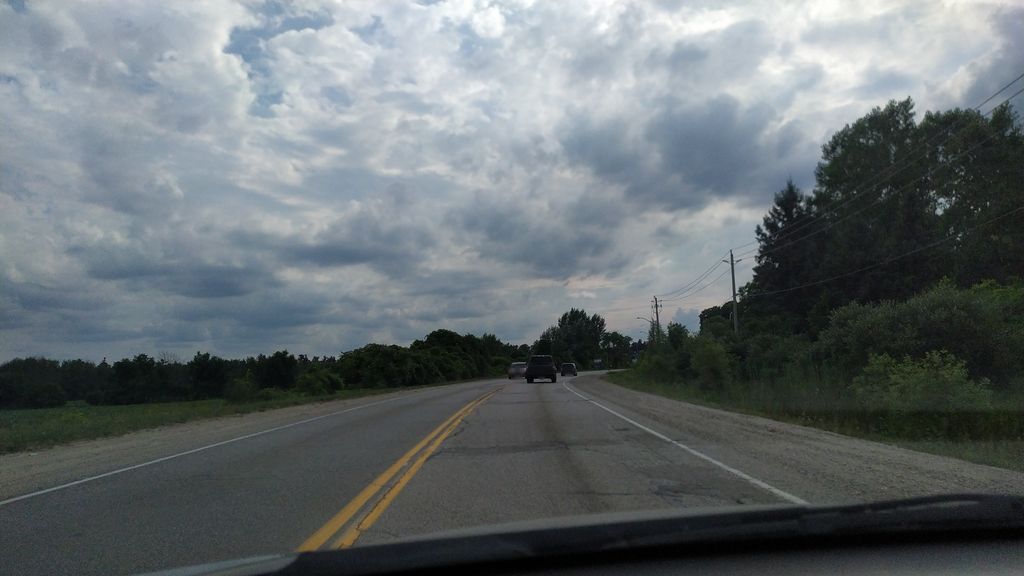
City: kitchener-waterloo